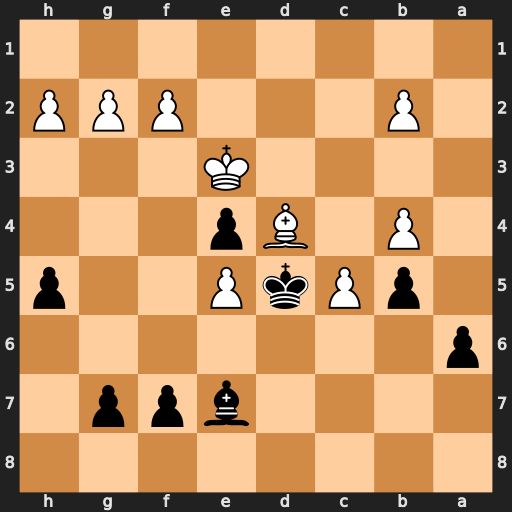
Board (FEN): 8/4bpp1/p7/1pPkP2p/1P1Bp3/4K3/1P3PPP/8
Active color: b
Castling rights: -
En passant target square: -
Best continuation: Bg5+ f4 exf3+ Kxf3 Kxd4 c6 Bd8